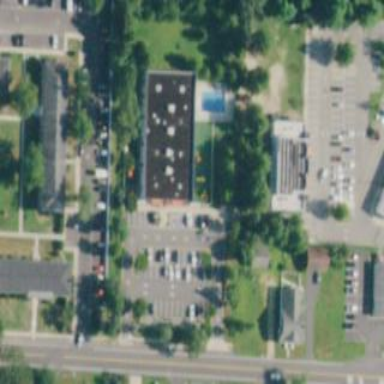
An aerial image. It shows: Kindergarten.